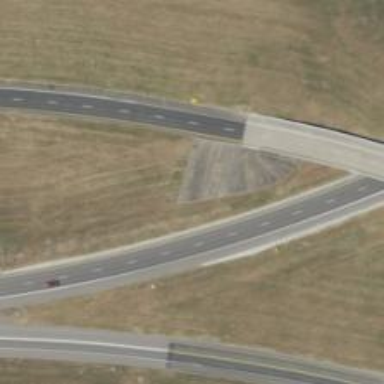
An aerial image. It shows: Expressway with asphalt surface categorized as trunk highway.